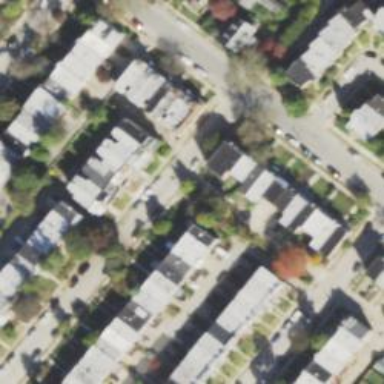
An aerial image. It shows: Alleyway designated as service road.